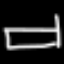
Label: bed